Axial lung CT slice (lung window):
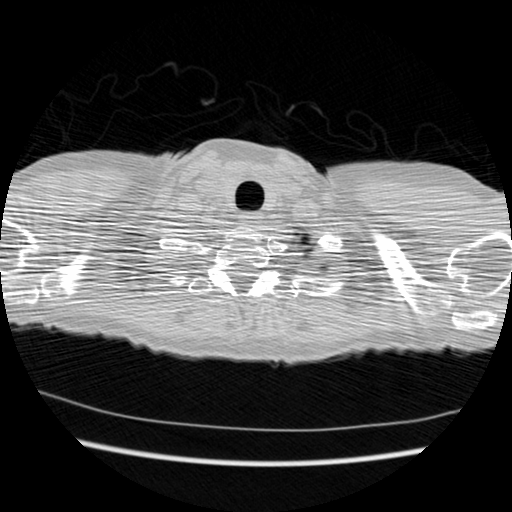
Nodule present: no